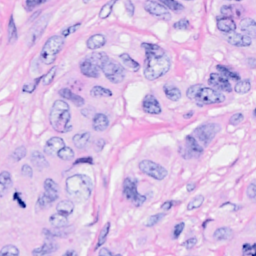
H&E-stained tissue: Breast